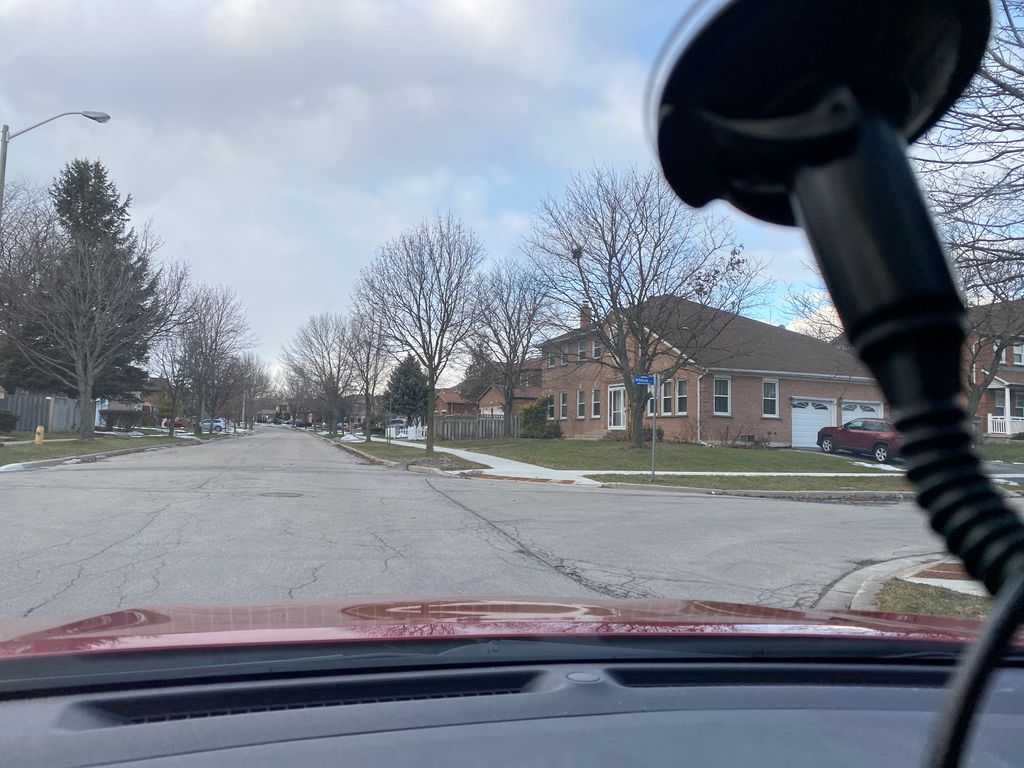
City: toronto